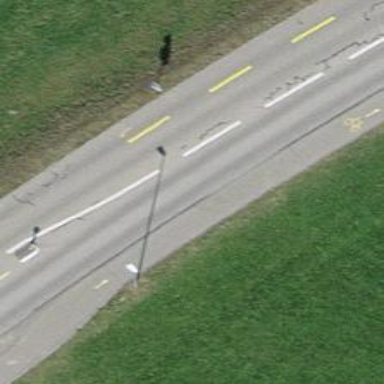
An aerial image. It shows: Tertiary road with asphalt surface. There is cycle lane on the left and cycle track on the right.